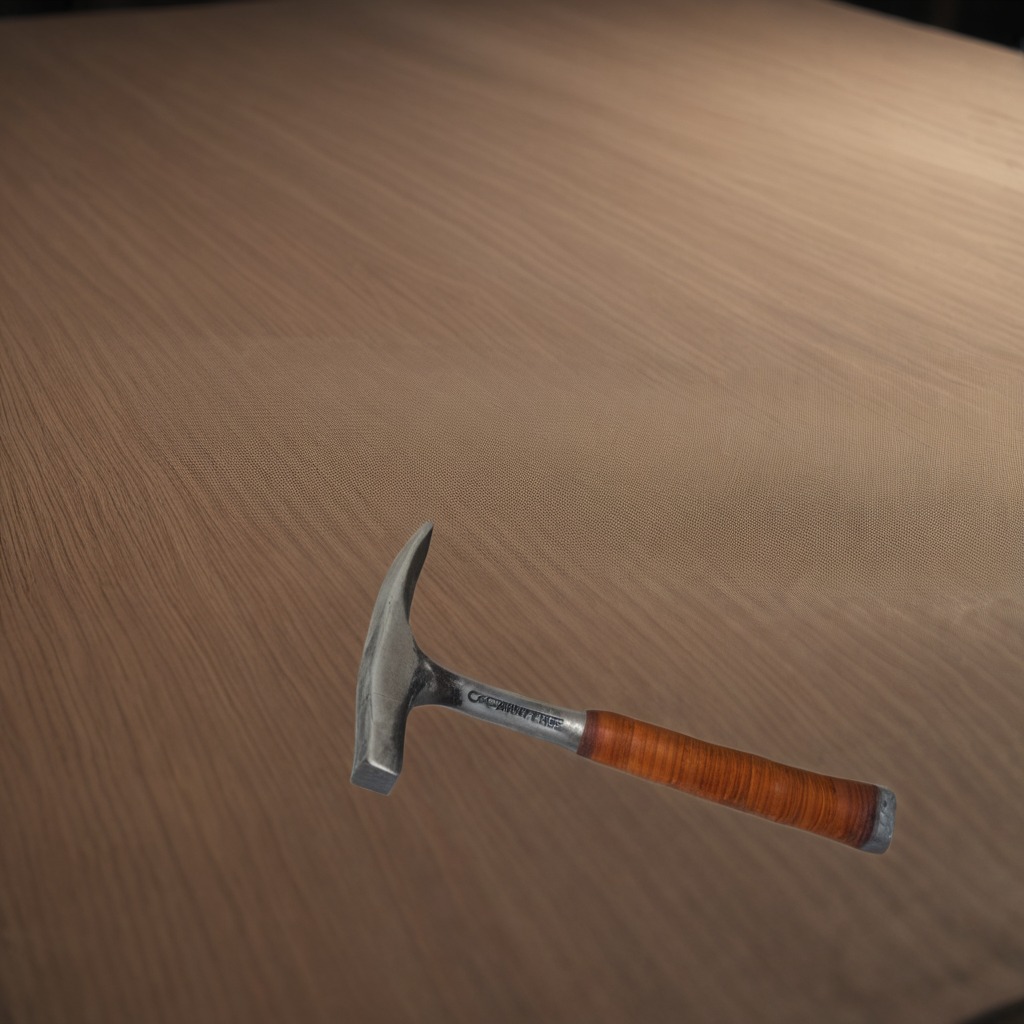
A hammer is lying on the wooden table.